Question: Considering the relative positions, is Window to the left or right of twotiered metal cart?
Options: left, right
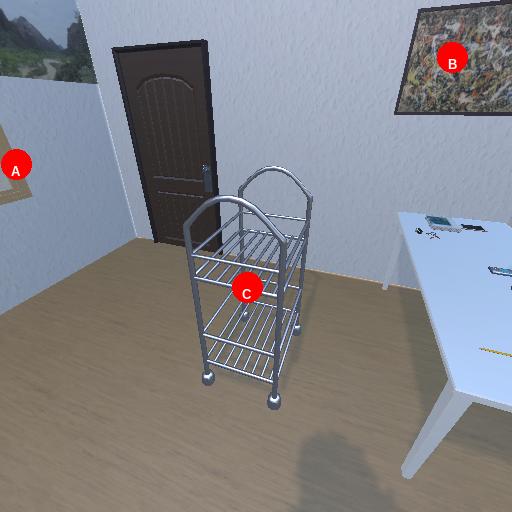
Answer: left